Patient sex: M
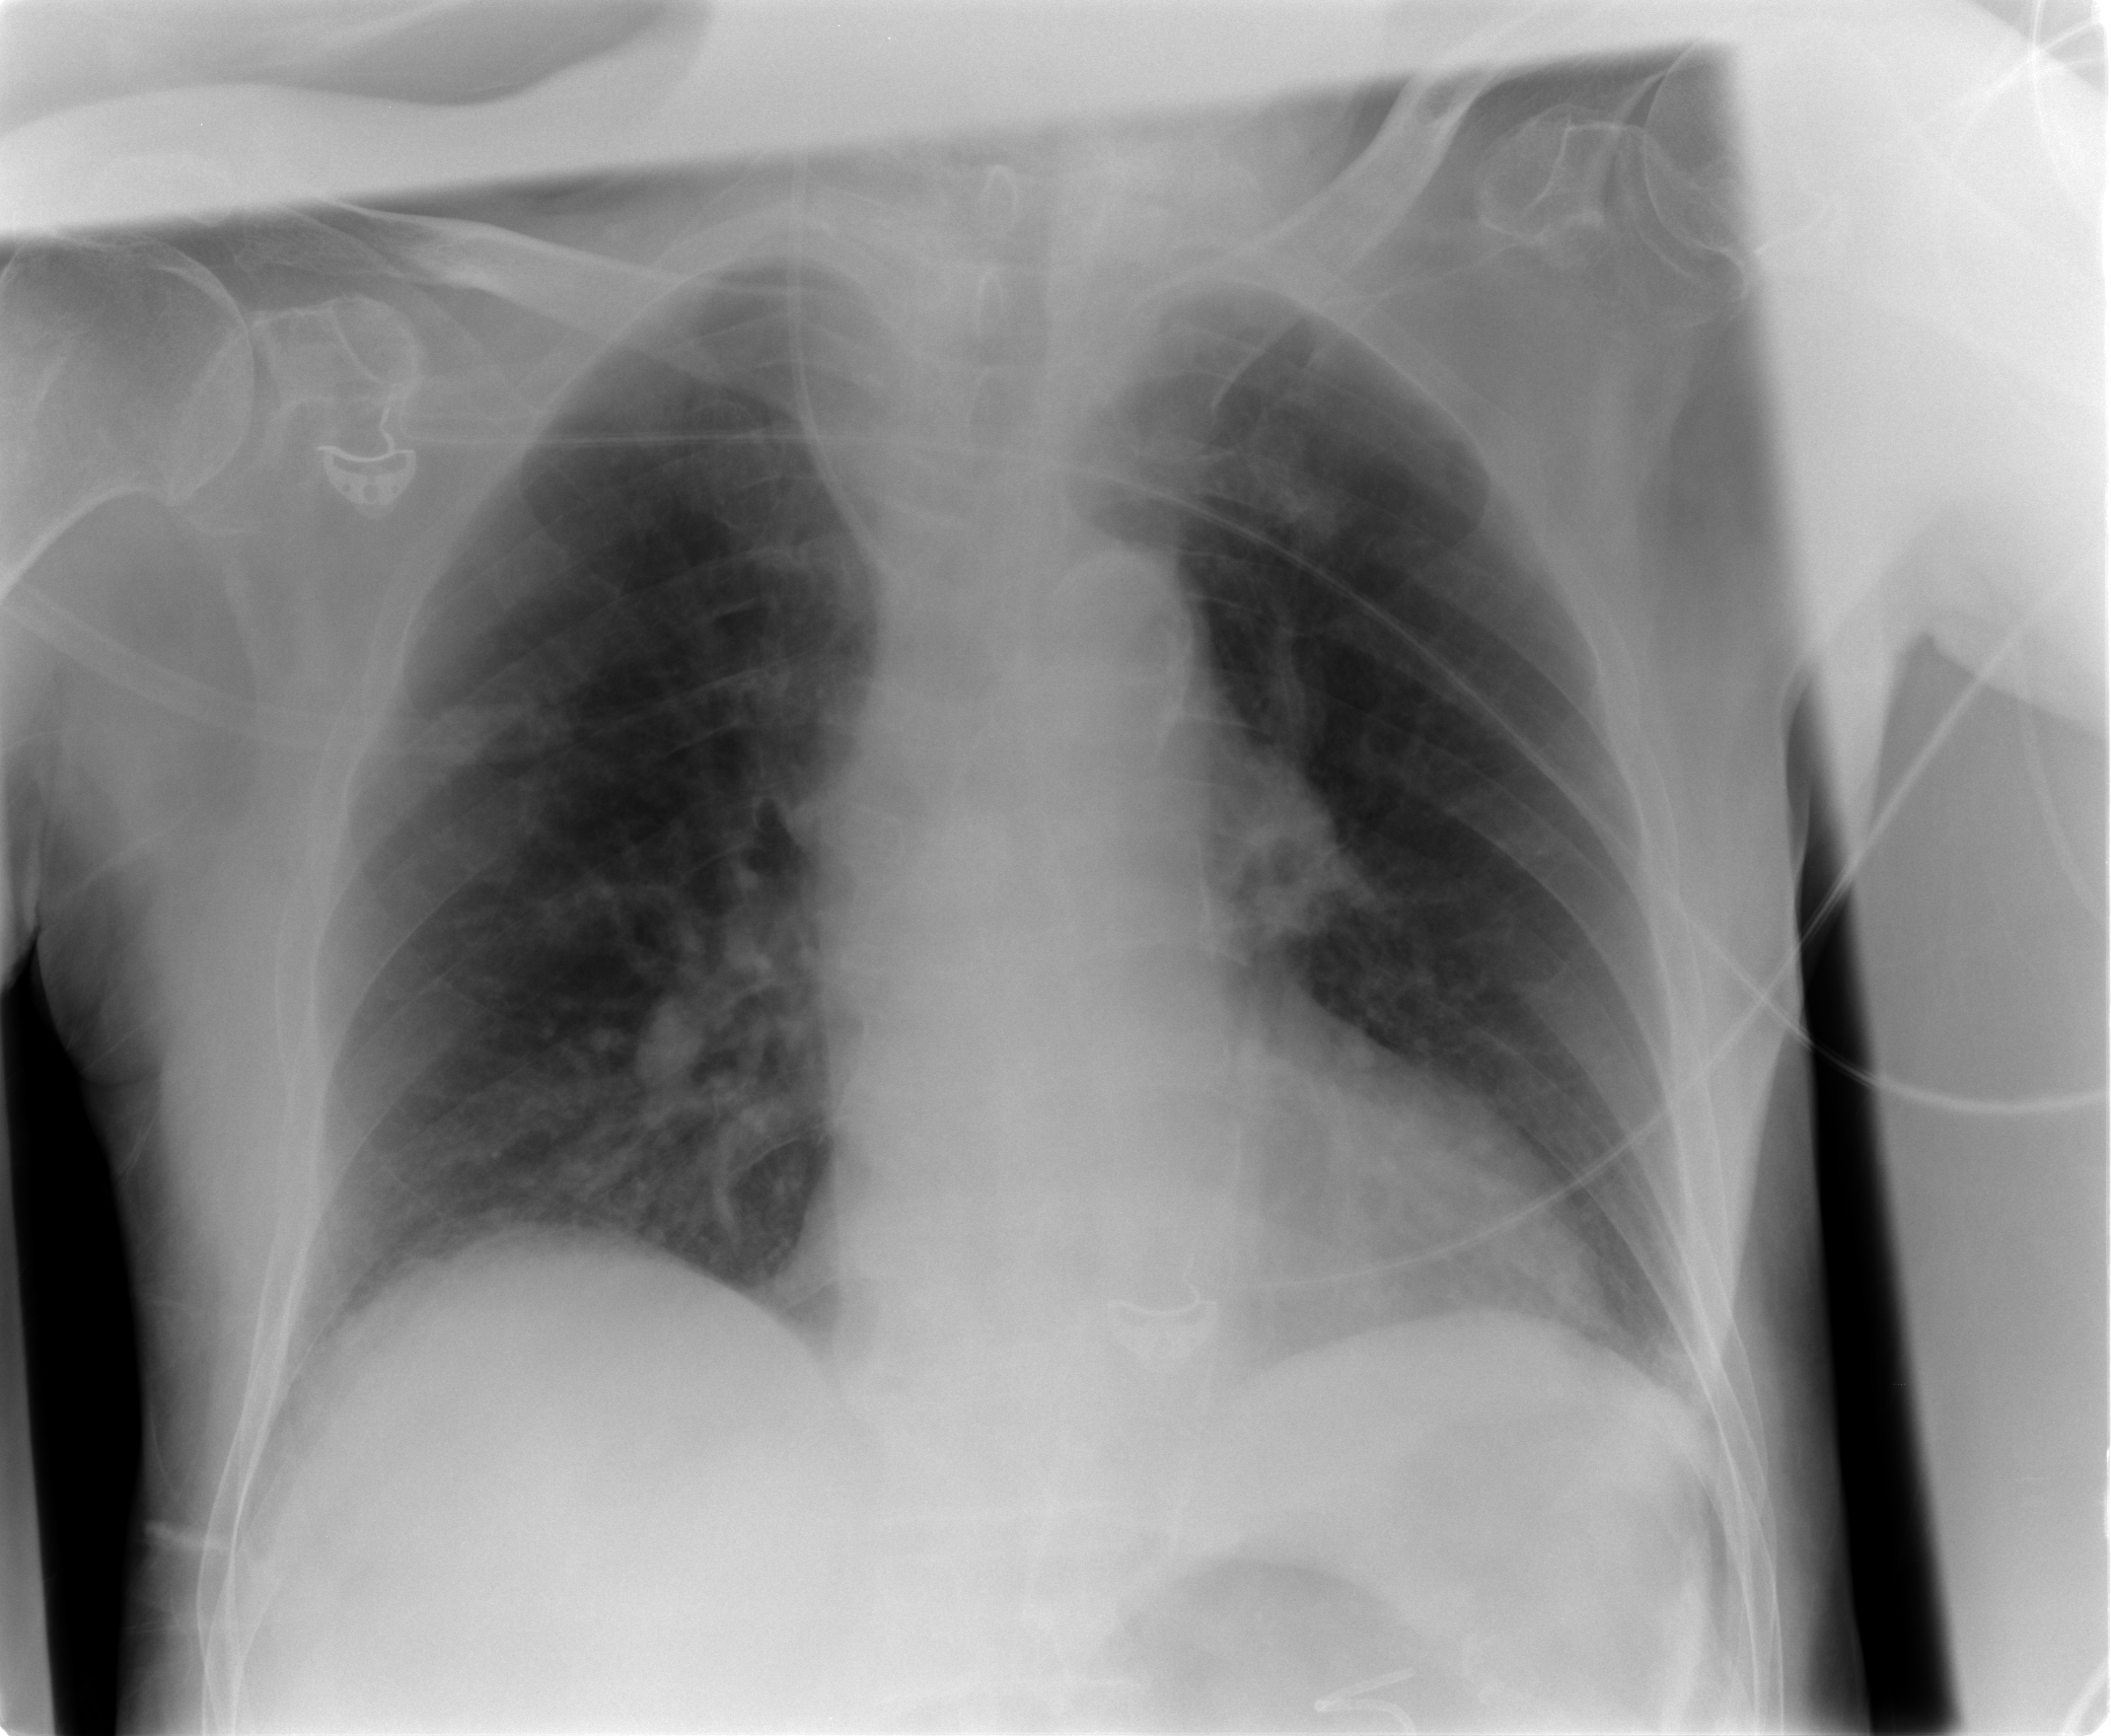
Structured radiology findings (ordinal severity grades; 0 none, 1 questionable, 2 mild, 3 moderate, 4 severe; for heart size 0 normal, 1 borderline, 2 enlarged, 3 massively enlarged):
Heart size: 0
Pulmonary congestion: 2
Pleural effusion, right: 1
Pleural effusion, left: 1
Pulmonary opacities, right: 0
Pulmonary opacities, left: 0
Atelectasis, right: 0
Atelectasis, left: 0